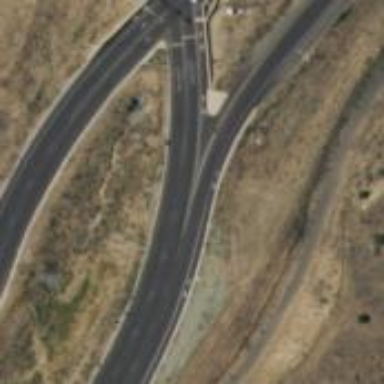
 featuring diverging diamond interchange (DDI)."